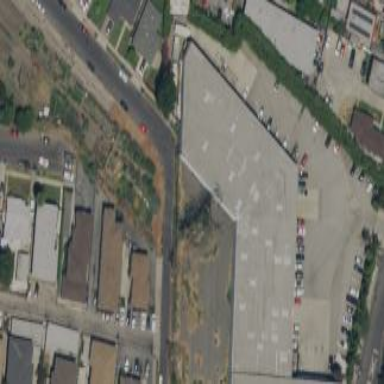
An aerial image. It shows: Warehouse.